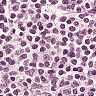
Metastatic tissue present: no